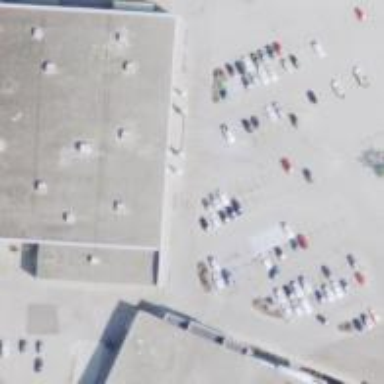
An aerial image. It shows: Retail building.